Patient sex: F
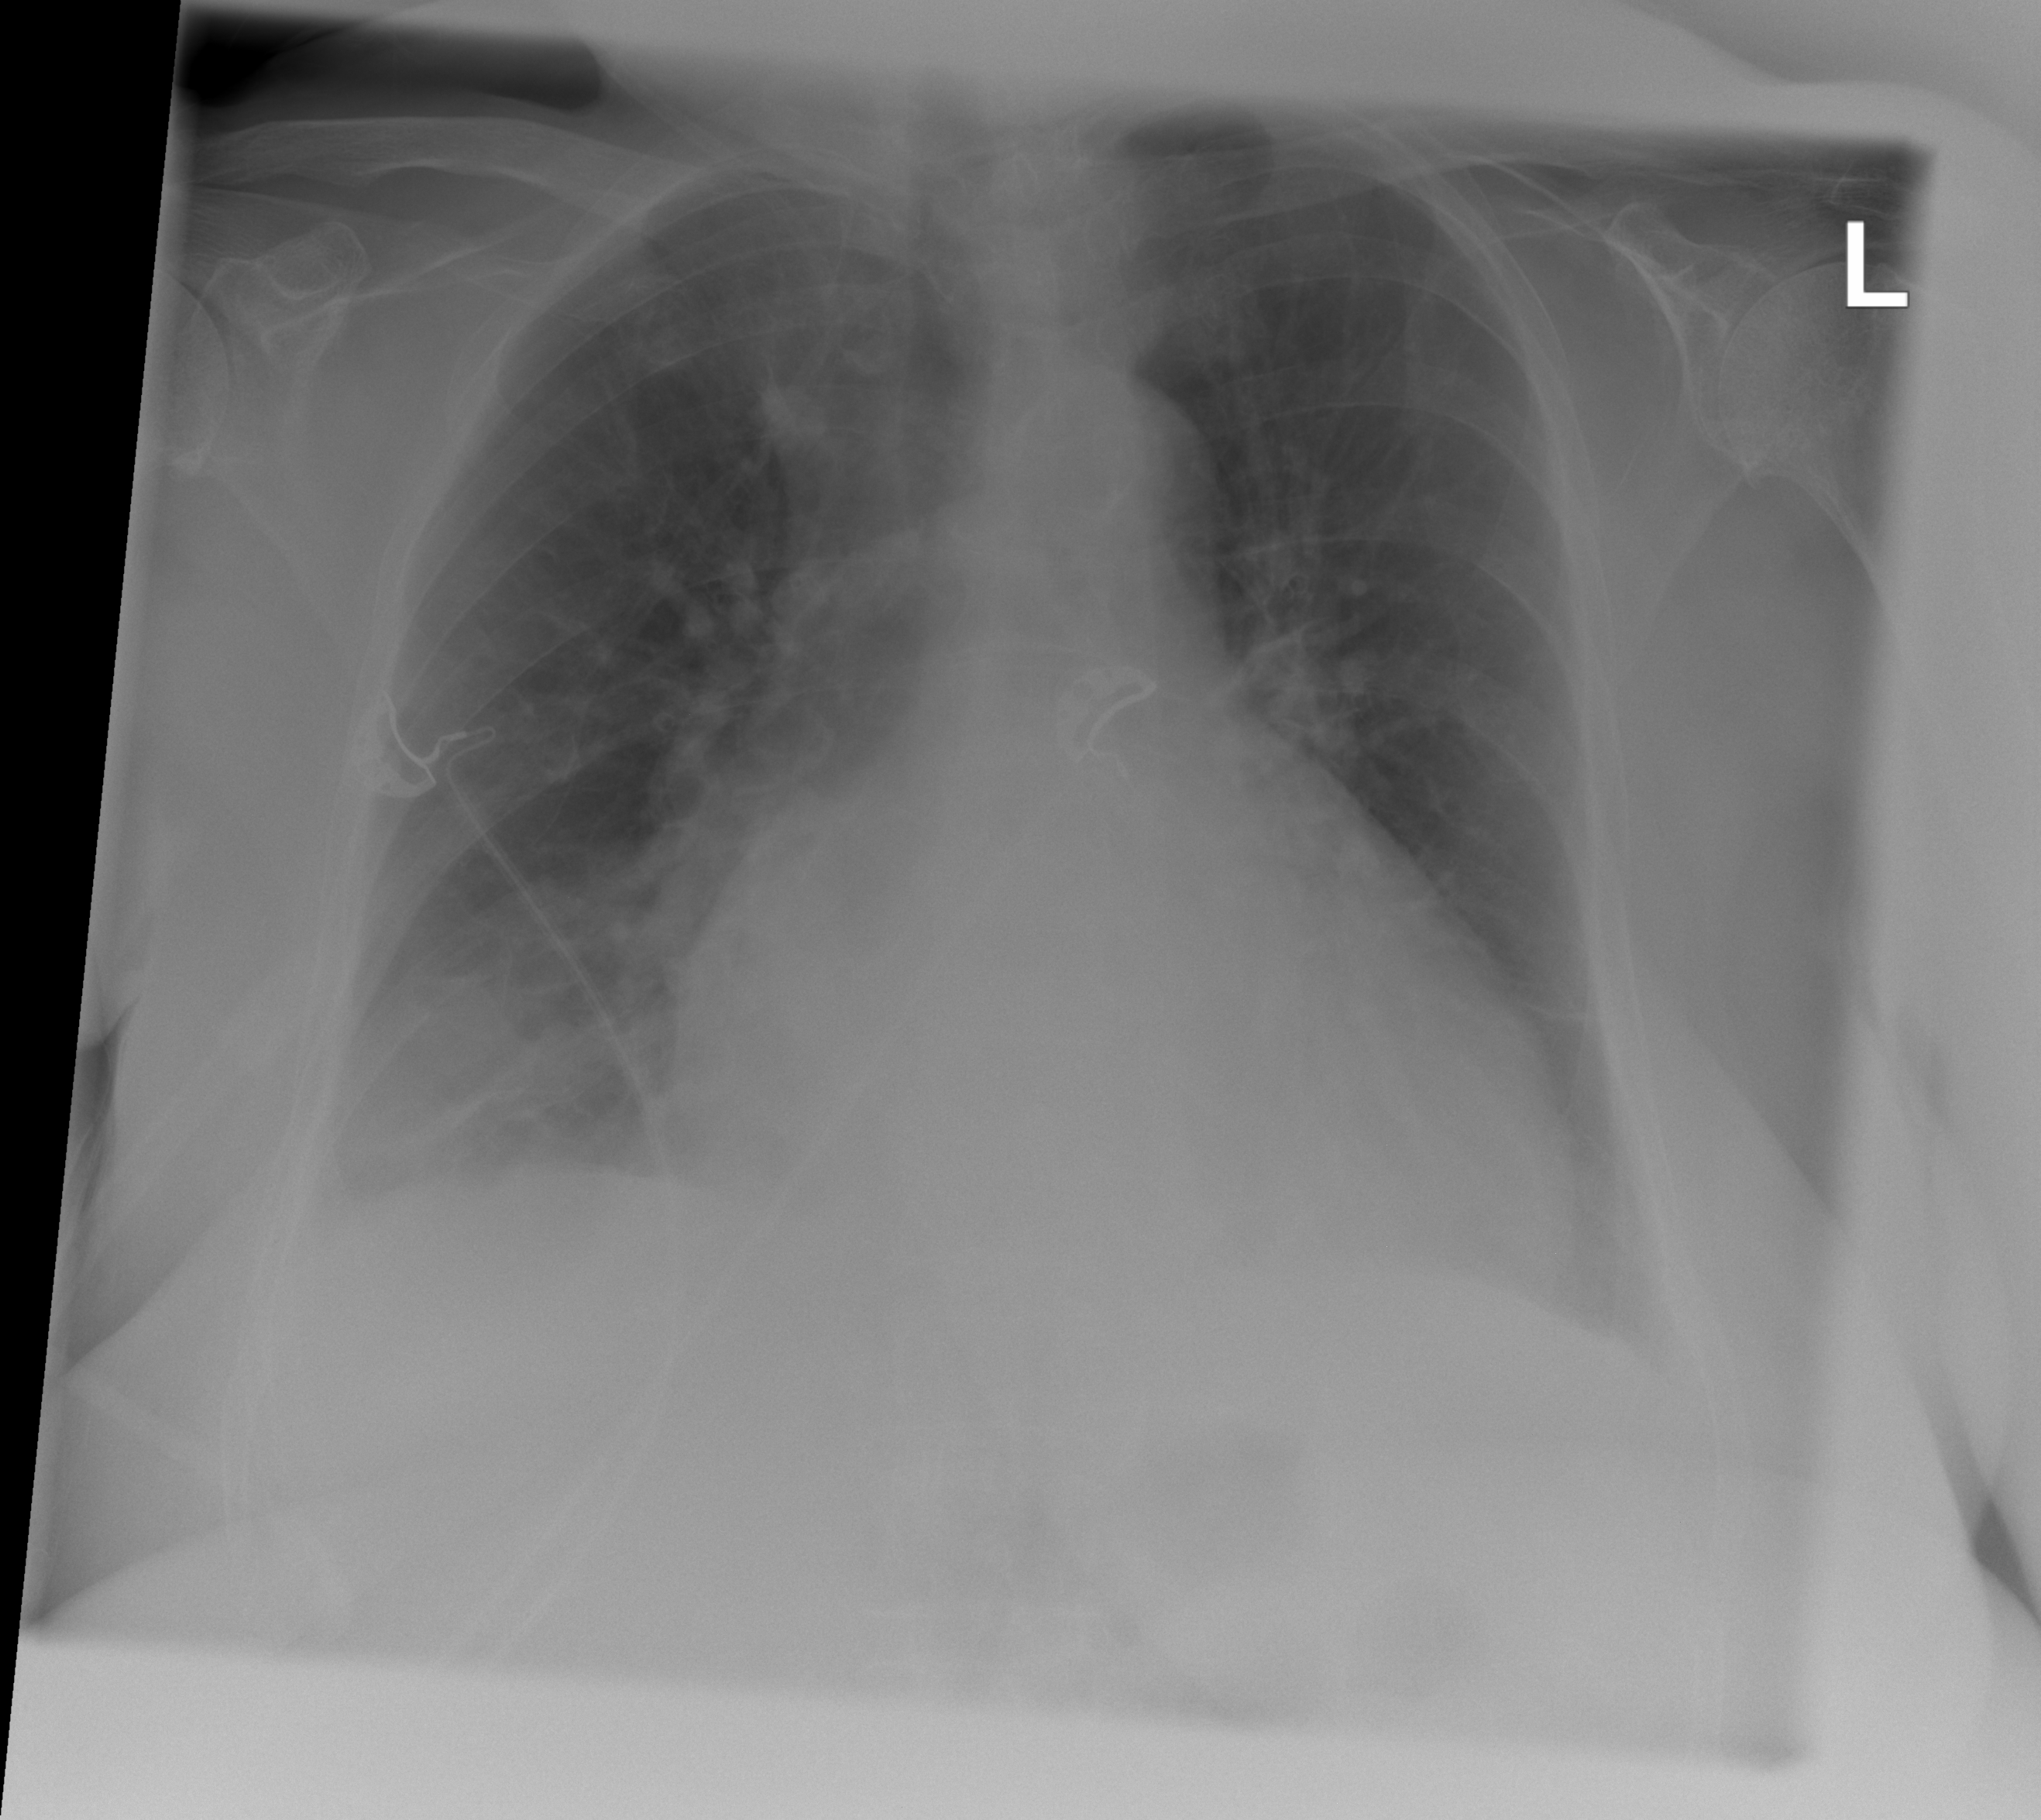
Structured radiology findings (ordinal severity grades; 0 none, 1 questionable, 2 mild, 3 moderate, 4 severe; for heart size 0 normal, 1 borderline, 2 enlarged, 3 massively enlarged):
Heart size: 2
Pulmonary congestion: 1
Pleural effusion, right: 0
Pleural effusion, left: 0
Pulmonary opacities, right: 0
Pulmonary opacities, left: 0
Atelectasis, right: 0
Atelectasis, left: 0